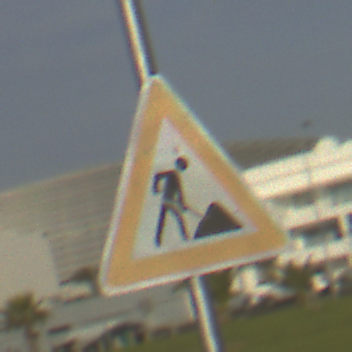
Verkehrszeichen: Arbeitsstelle
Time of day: MorningAfternoon
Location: Outdoor (Suburban)
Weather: PartlyCloudy
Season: NotSpecified
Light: Natural